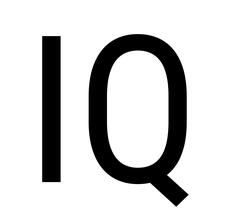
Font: Roboto_Condensed_Regular